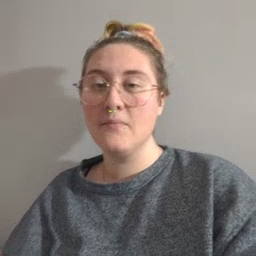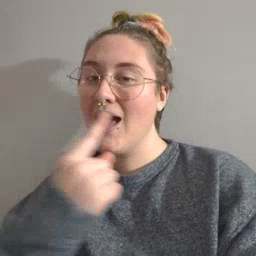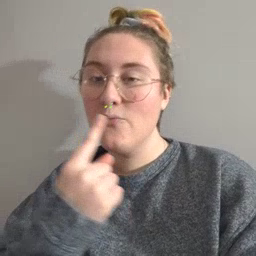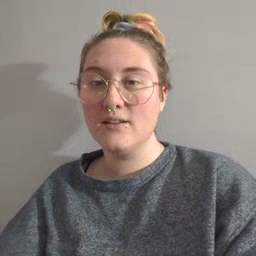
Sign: mouth